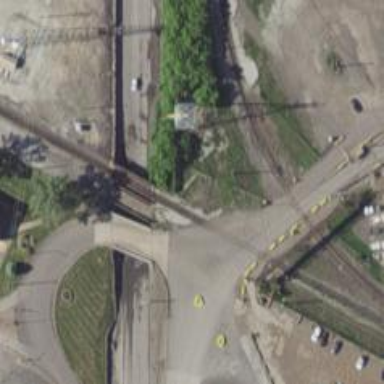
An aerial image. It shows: Abandoned railway bridge leading to yard area.